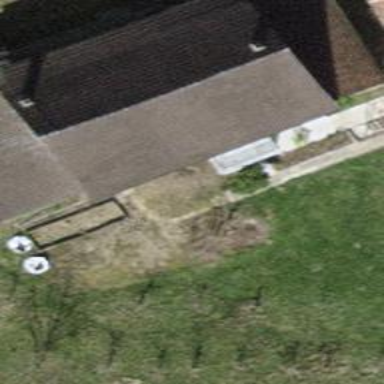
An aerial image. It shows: Simple house.